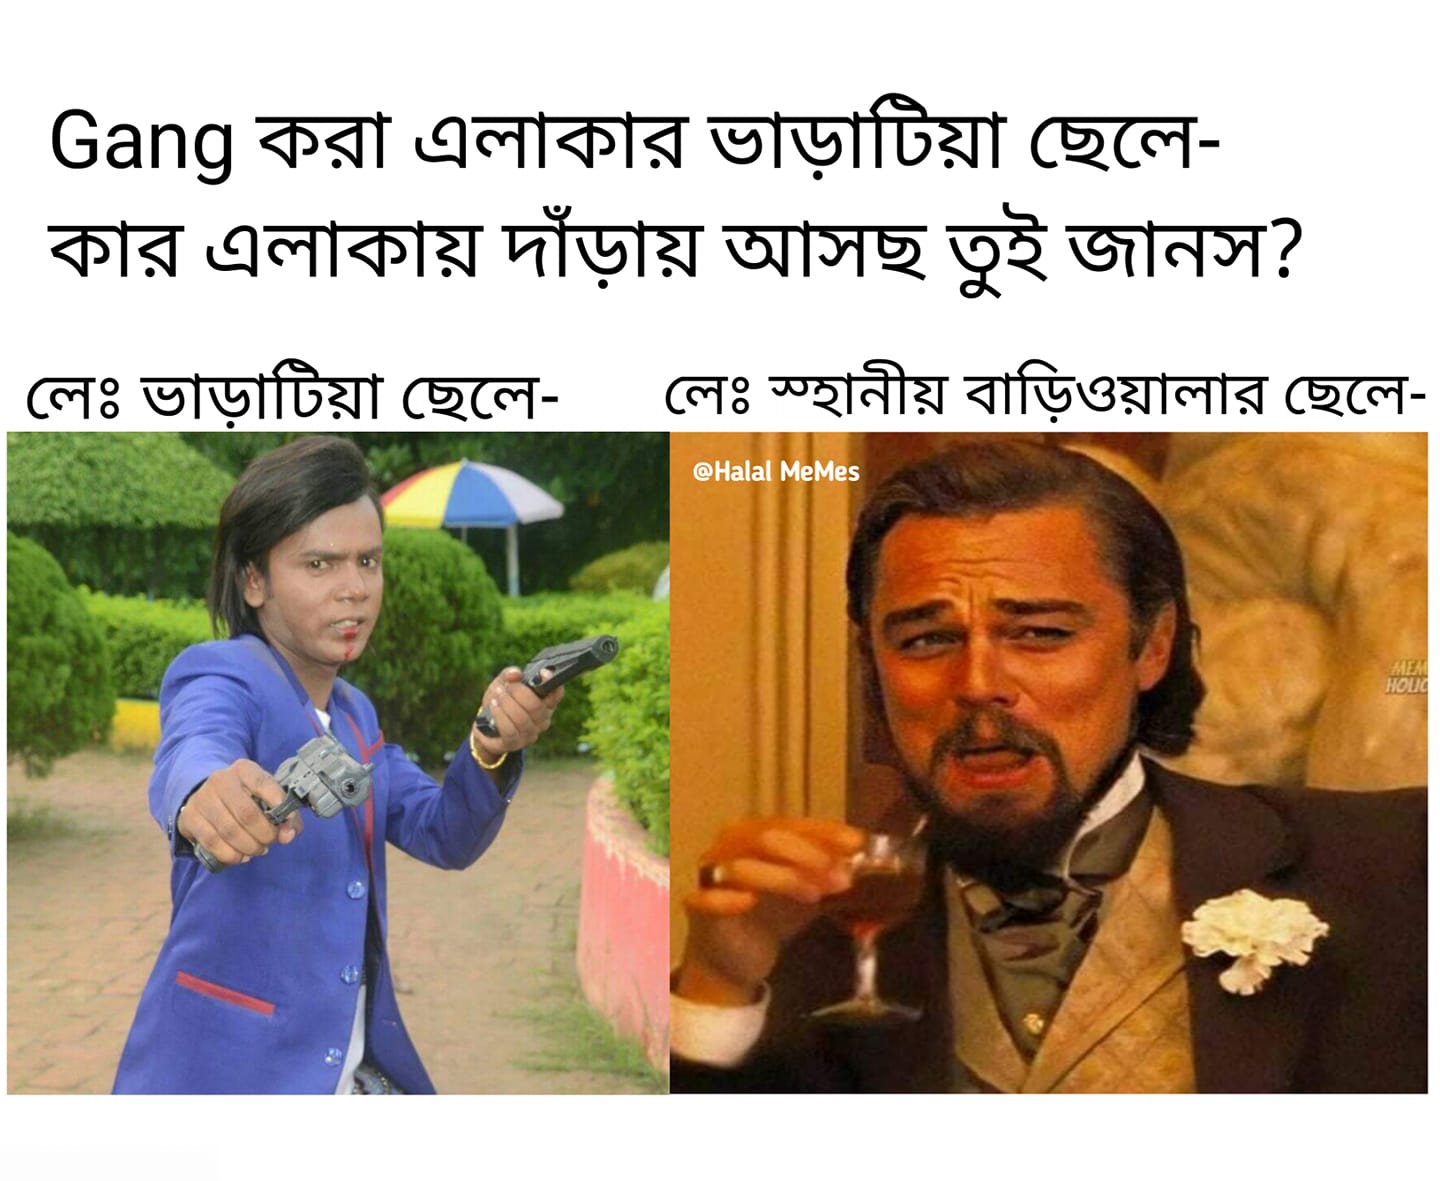
Caption: Gang করা এলাকার ভাড়াটিয়া ছেলে- কার এলাকায় দাঁড়ায় আসছ তুই জানস?    লেঃ ভাড়াটিয়া ছেলে-    লেঃ স্থানীয় বাড়িওয়ালার ছেলে-
Label: non-hate